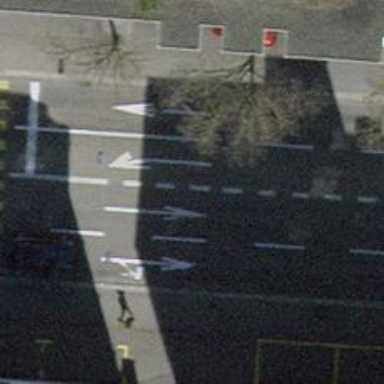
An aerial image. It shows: Secondary road with separate asphalt sidewalks.